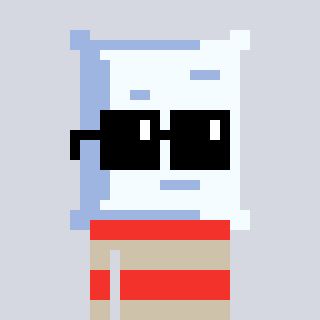
a pixel art character with square black sunglasses, a pillow-shaped head and a bege-colored body on a cool background